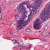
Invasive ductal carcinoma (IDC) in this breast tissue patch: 0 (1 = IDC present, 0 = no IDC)